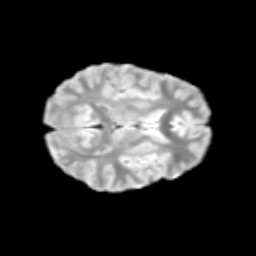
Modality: T2w
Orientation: axial
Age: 9
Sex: male
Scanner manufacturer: siemens
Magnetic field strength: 3 T
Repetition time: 3.8 s
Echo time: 0.07 s